Question:
I can't find it in the docs, does anyone know how I can make those grey squares in the tool tip the same color as the lines, and potentially label each one? (High, Low, Average)
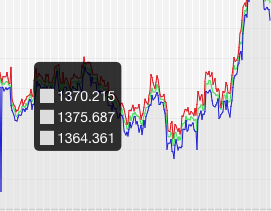
Answer: It looks to me like you're not setting properly the pointColor property on your datasets.
For each of your datasets, just set to the same value as .
Something like, in the first dataset :
'''
strokeColor: "rgba(1,220,1,1)",
pointColor: "rgba(1,220,1,1)",
'''
And in the second dataset :
'''
strokeColor: "rgba(220,1,1,1)",
pointColor: "rgba(220,1,1,1)",
'''
And so on...
<URL>.